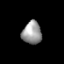
Tissue: prostate
Cell type: Fibroblasts
Senescence score: 0.6886
Nuclear area (px): 427
Mean DAPI intensity: 154.157